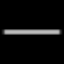
Label: line